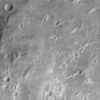
Label: not_dusty